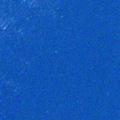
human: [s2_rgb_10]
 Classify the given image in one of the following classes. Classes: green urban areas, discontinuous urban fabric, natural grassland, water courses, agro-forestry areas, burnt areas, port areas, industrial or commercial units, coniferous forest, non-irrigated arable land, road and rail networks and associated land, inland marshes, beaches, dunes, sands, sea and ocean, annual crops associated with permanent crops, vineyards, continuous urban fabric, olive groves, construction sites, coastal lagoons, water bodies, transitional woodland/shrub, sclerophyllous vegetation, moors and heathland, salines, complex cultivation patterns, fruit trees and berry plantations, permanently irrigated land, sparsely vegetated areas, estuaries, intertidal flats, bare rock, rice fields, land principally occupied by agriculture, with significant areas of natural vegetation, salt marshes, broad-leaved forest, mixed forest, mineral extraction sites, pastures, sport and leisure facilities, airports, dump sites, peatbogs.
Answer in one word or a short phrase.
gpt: sea and ocean